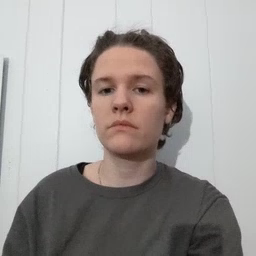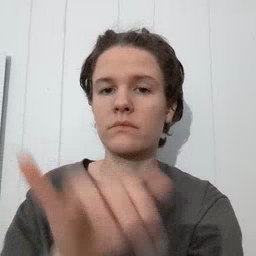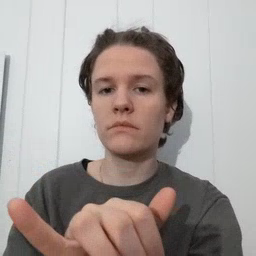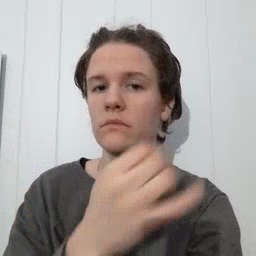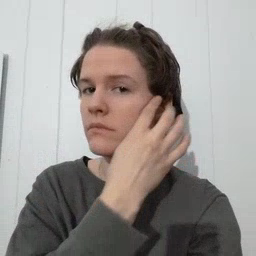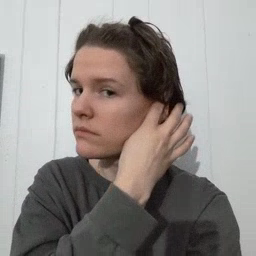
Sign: stay